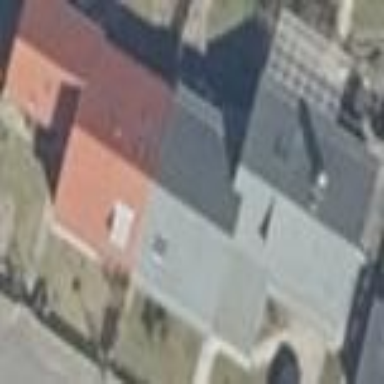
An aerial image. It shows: Semidetached house with gabled roof.